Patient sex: M
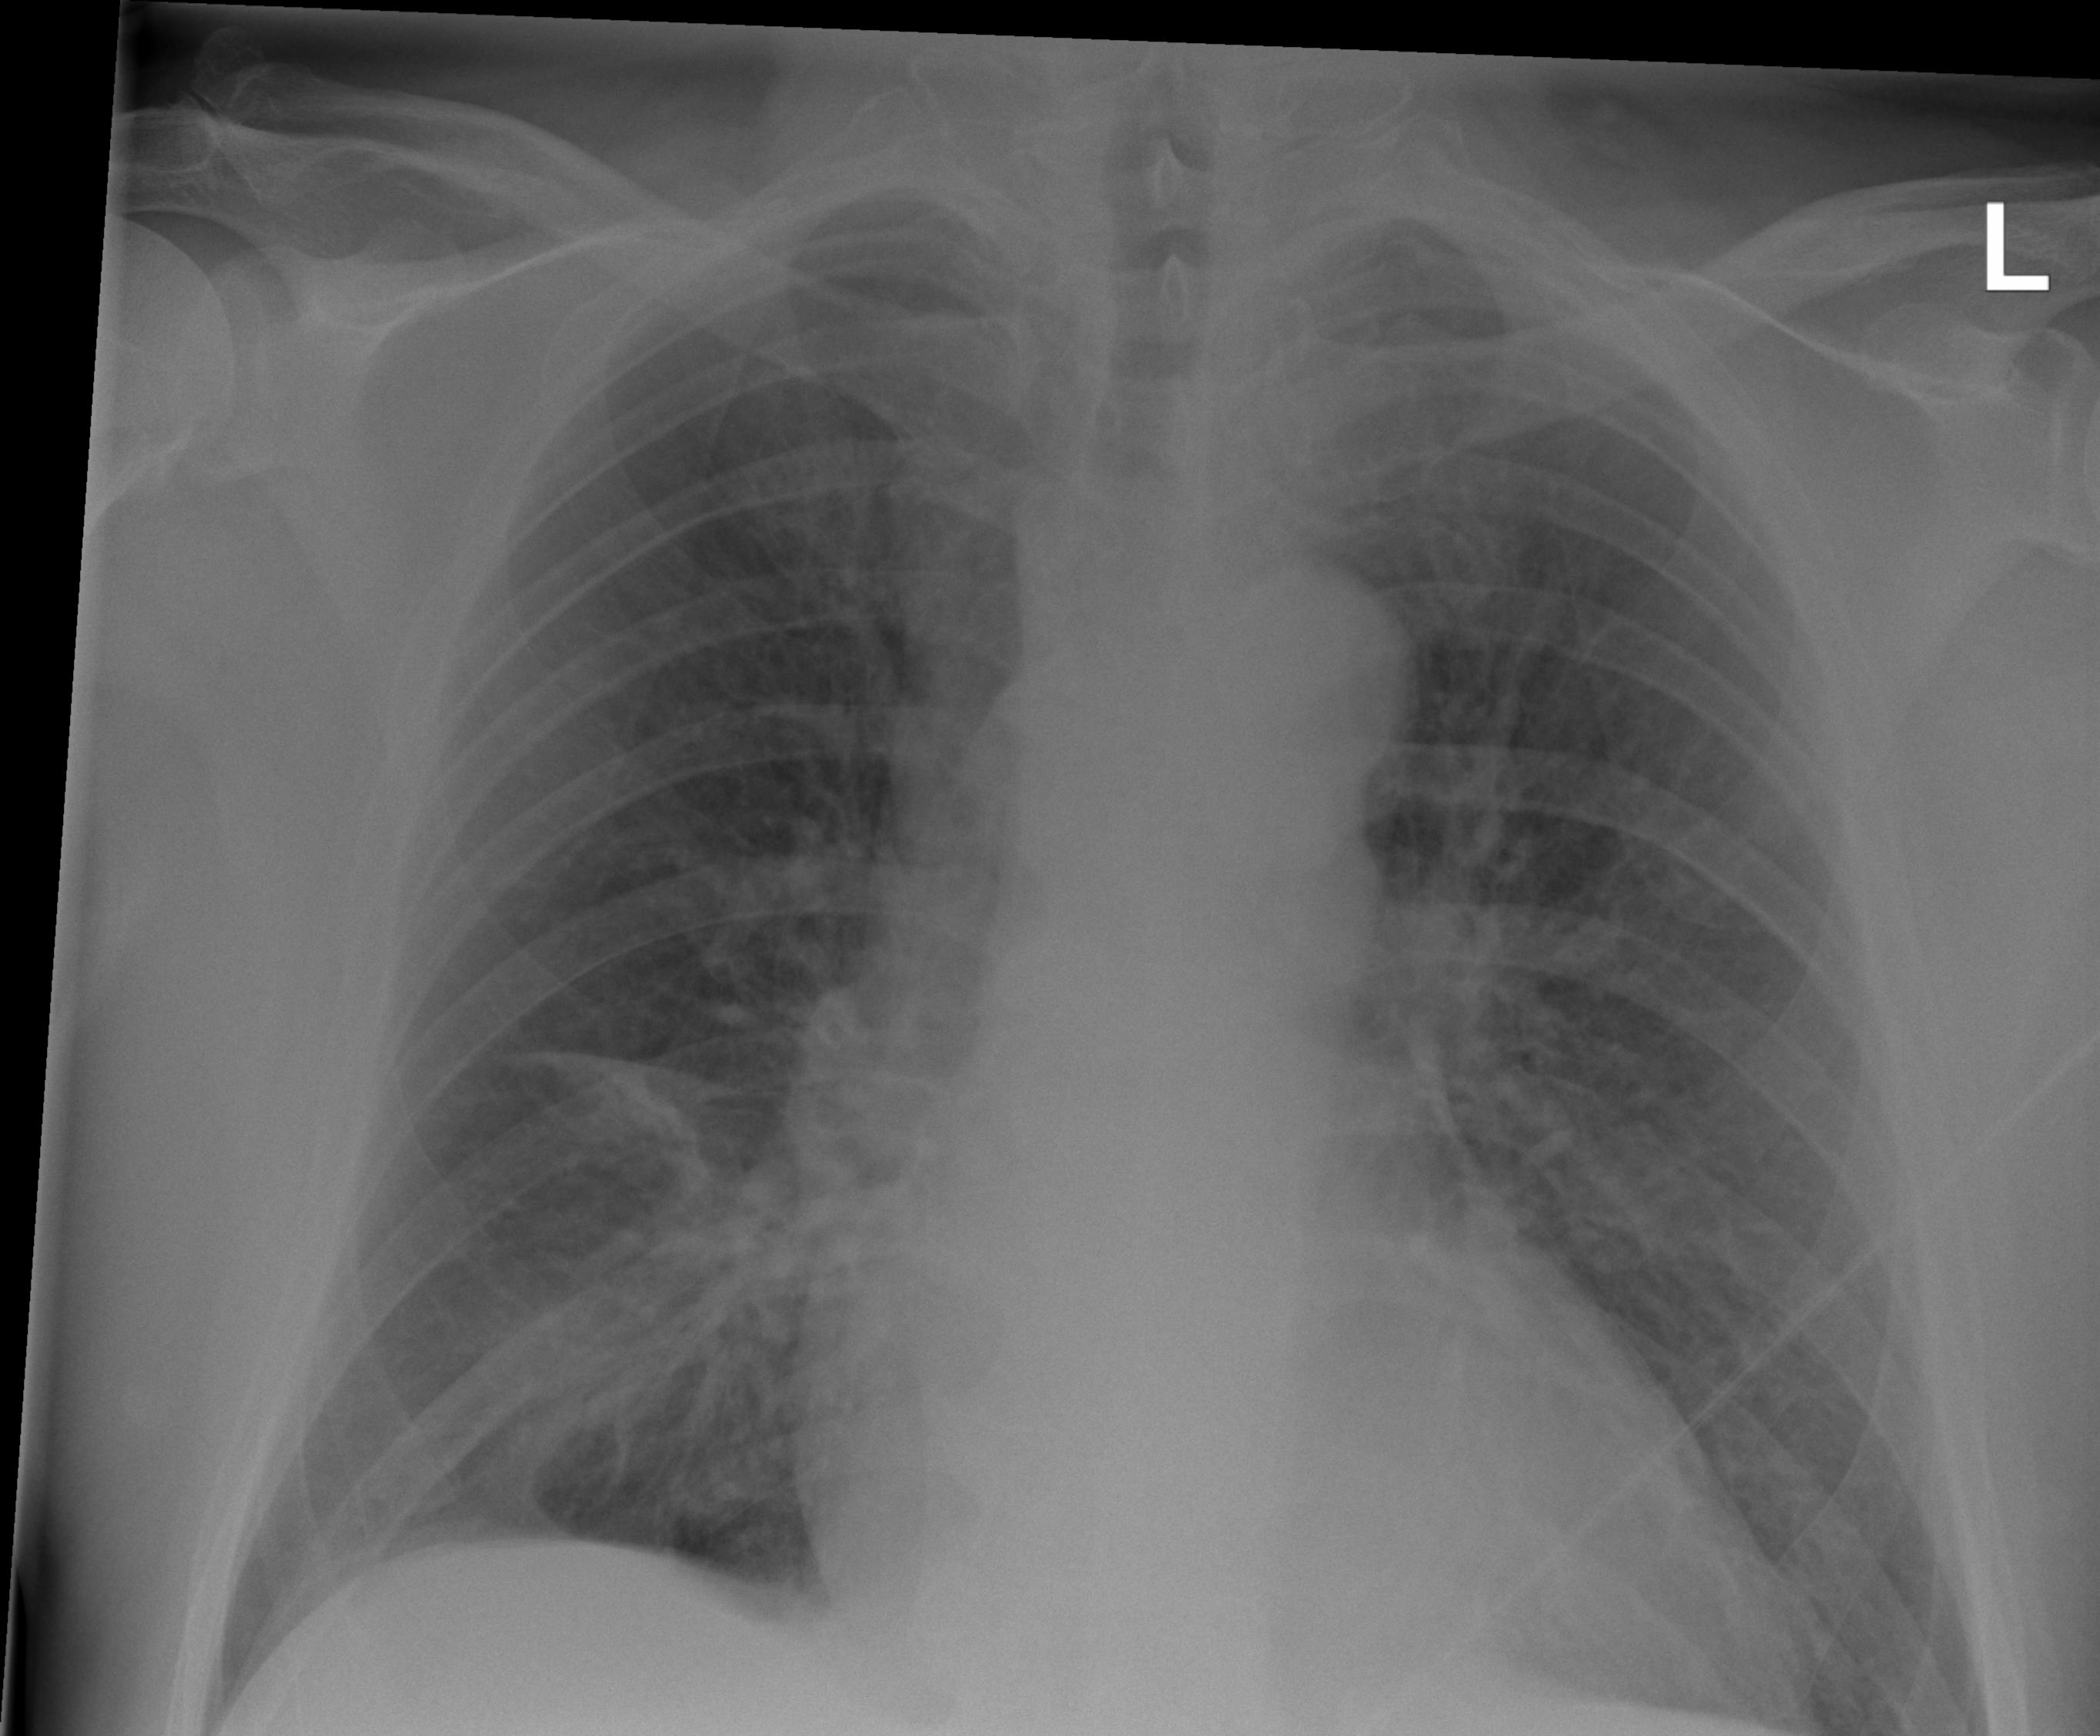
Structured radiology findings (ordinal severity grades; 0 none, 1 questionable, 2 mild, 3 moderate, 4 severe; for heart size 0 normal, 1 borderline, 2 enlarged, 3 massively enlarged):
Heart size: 1
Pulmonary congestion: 2
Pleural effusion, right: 0
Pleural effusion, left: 0
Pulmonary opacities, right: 2
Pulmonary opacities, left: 0
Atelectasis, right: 2
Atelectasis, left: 0